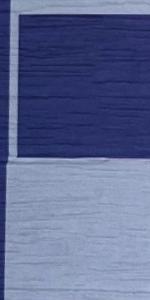
Label: Empty